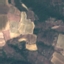
Land use / land cover: PermanentCrop